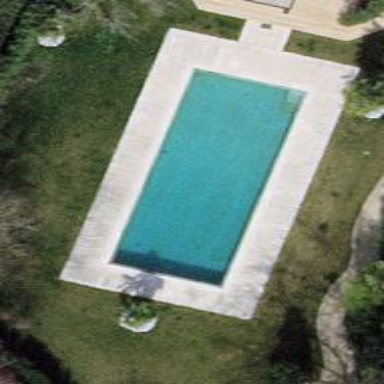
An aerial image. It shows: Swimming pool located in leisure land.